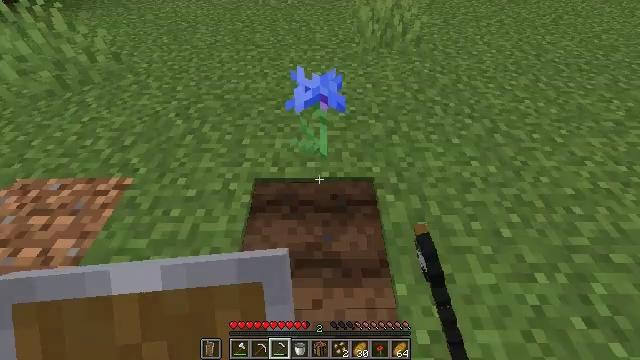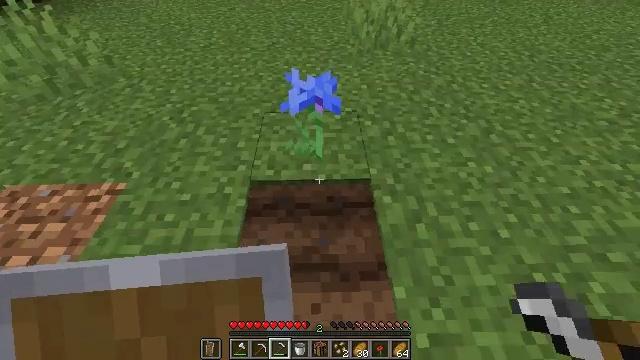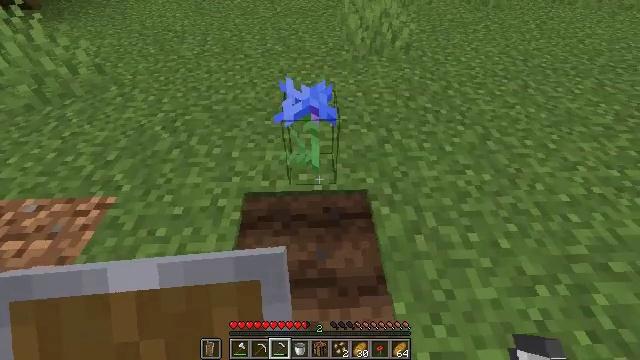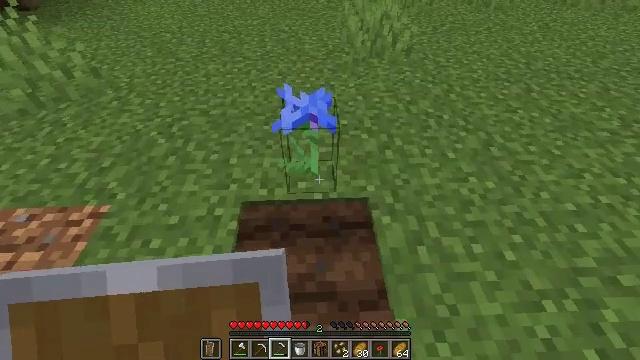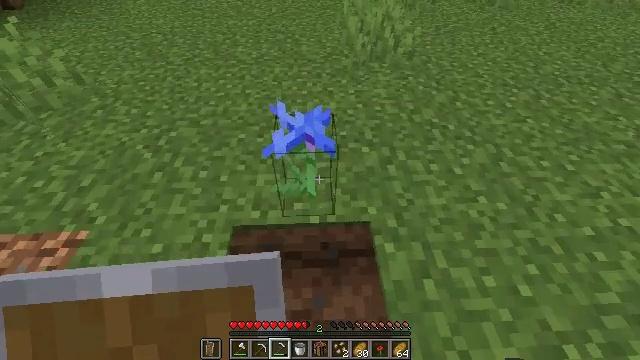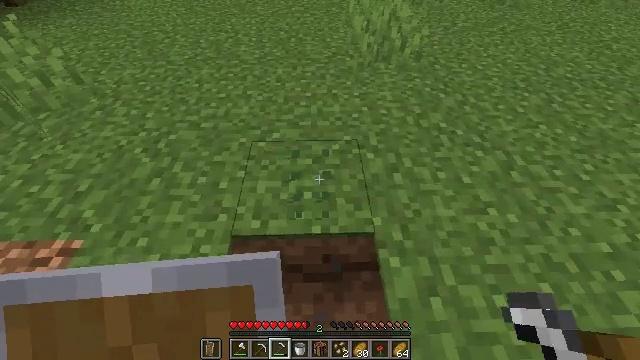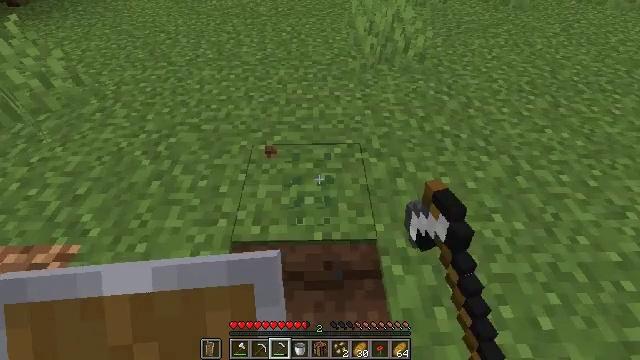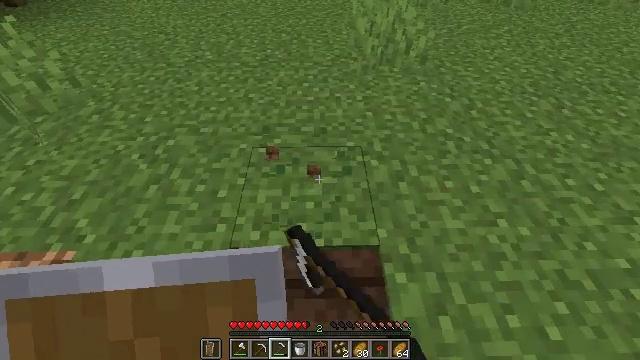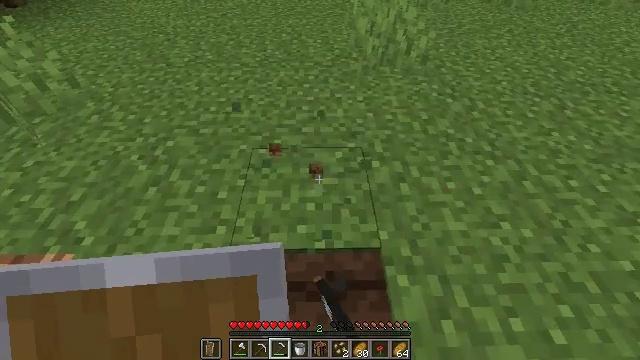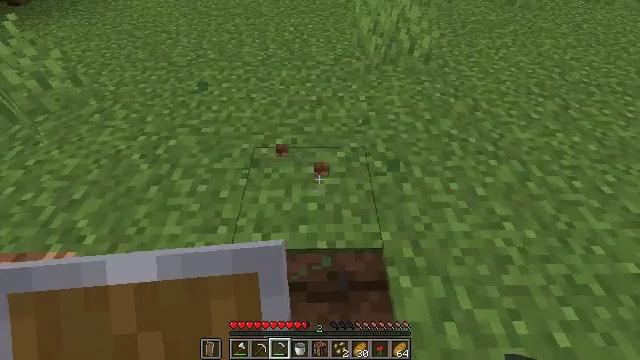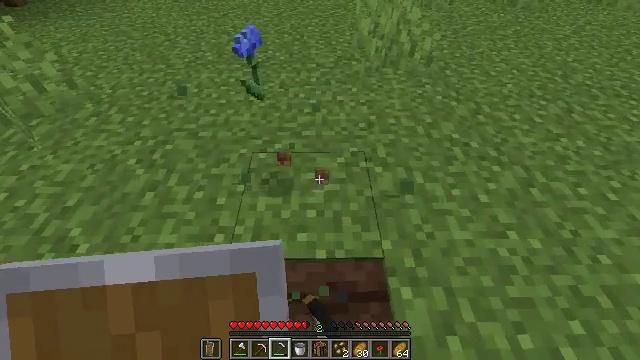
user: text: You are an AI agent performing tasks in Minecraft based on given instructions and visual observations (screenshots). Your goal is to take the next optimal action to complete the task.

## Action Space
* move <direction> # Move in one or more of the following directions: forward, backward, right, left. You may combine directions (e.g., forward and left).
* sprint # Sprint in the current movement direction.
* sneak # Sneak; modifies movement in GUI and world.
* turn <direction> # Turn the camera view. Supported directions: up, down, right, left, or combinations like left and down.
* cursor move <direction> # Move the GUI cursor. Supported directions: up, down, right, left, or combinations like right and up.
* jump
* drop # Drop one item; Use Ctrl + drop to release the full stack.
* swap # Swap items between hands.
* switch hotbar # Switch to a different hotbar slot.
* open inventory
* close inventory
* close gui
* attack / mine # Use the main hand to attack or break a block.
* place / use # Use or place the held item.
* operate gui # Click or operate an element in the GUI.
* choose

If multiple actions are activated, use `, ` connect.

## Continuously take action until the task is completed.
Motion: motion action
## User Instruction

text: Mine a cornflower from the ground.
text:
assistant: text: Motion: turn right
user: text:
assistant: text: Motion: move forward, turn right
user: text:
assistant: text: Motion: move forward
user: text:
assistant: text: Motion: move forward
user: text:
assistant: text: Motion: attack / mine
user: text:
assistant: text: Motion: attack / mine
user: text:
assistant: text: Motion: attack / mine
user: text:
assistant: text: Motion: no_op
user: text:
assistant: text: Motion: use / place
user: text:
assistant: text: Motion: move forward, use / place
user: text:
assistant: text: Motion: use / place